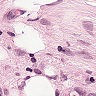
Metastatic tissue present: yes